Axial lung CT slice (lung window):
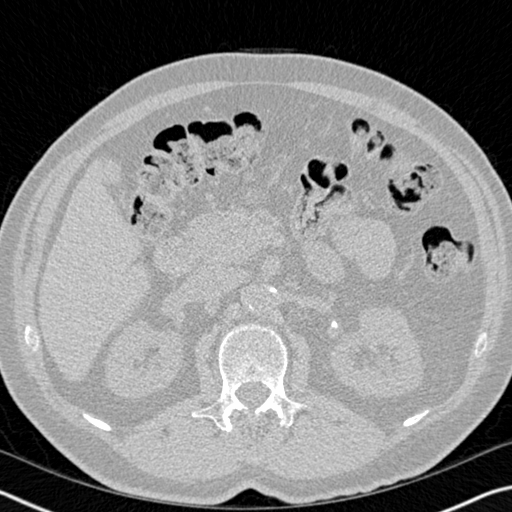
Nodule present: no